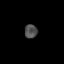
Tissue: skin
Cell type: Epithelial cells
Senescence score: 0.2682
Nuclear area (px): 171
Mean DAPI intensity: 78.766